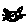
Label: cat